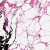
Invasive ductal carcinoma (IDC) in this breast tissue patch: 0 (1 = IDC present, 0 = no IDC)